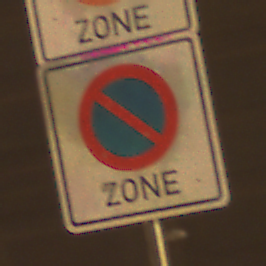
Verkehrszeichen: BeginnEingeschraenktesHalteverbotZone
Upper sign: BeginnZone30
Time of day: Night
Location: Outdoor (Urban)
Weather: Clear
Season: NotSpecified
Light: Artificial